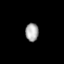
Tissue: lung
Cell type: Epithelial cells
Senescence score: 0.1918
Nuclear area (px): 234
Mean DAPI intensity: 166.645